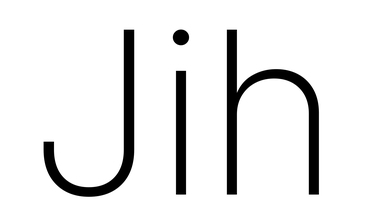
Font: Inter_ExtraLight